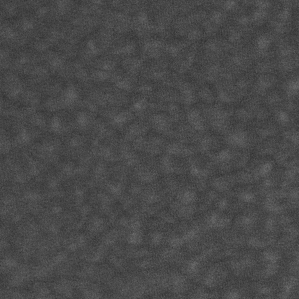
Label: frost